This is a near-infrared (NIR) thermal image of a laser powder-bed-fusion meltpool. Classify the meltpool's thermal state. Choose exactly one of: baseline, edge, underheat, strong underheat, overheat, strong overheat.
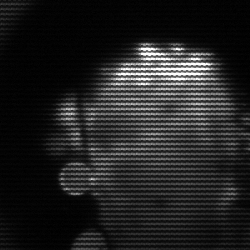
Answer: baseline